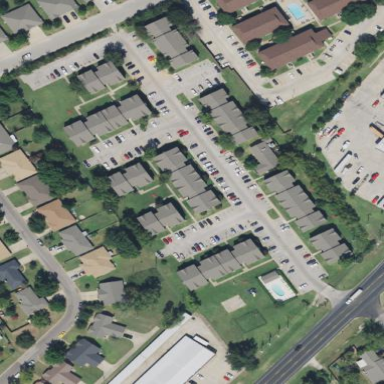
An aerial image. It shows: Residential area with apartments.